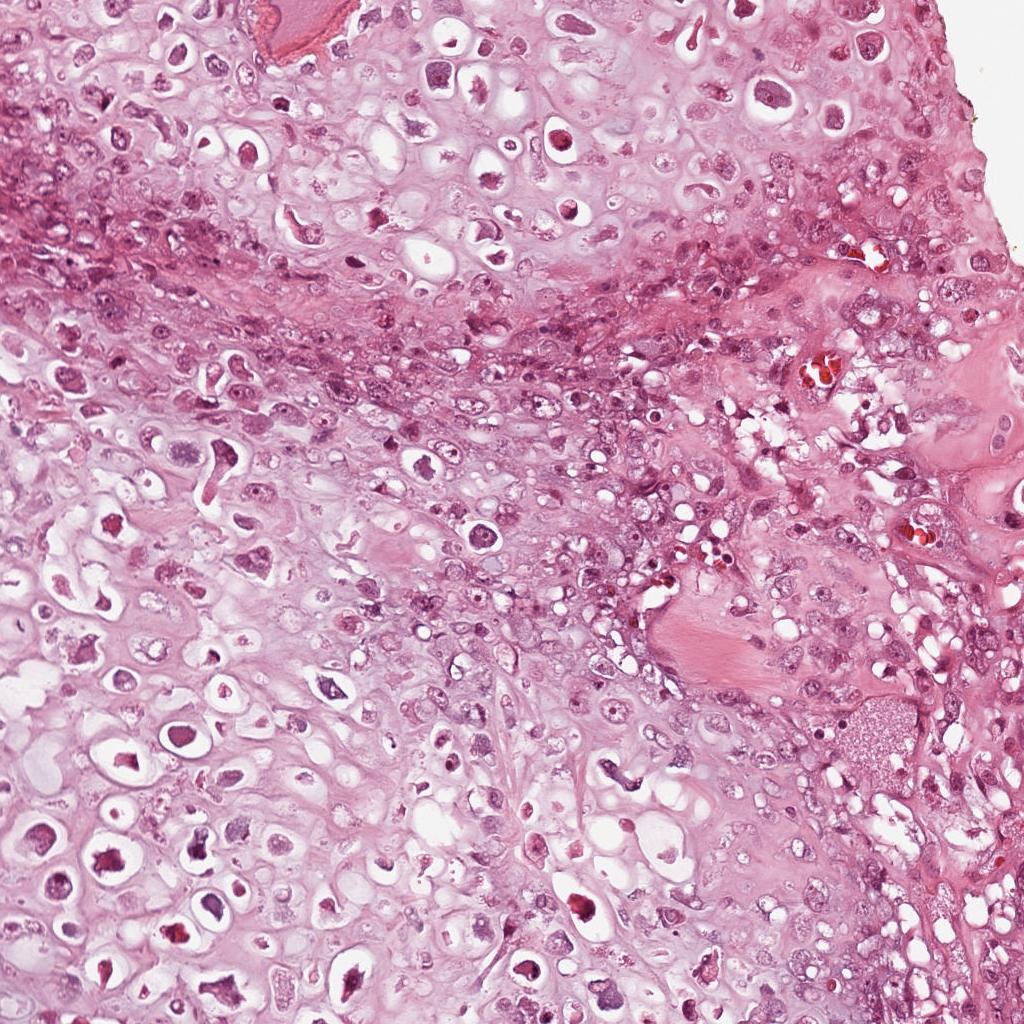
Label: Viable